Aerial crown-view tile of a tropical tree (Barro Colorado Island, Panama), acquired 20250317:
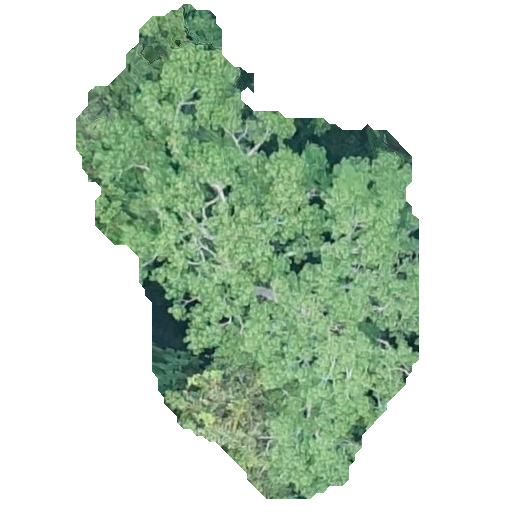
Species: Jacaranda copaia
GBIF accepted scientific name: Jacaranda copaia
Crown area: 157.713 m²